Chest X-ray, PA view. Patient: 39 years old, sex M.
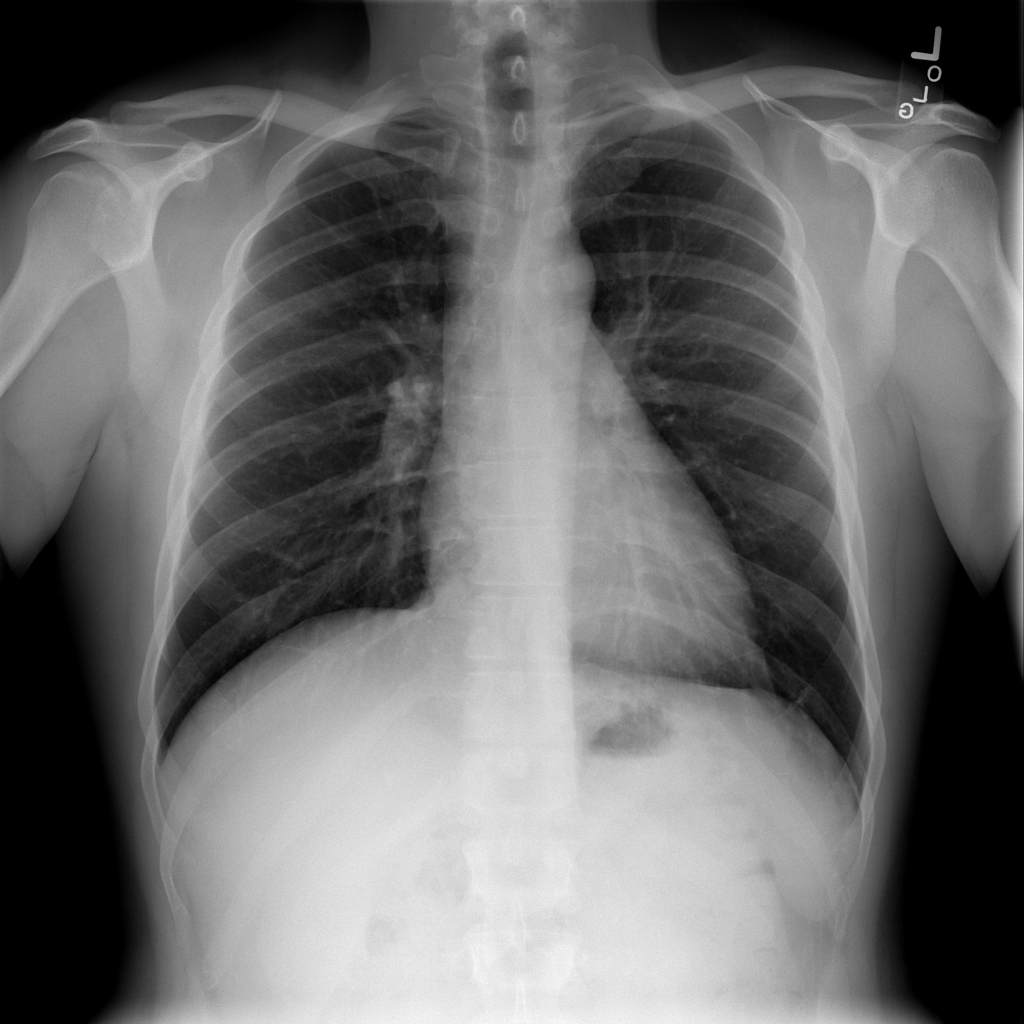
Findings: No Finding